Question: It seems that I pressed something on the keyboard and these green arrows appeared

they're very annoying. Anyone knows how to get rid of them?
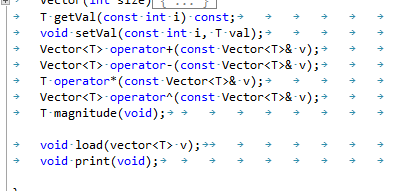
Answer: Go to the 'Edit' menu, then 'Advanced', and deselect 'View White Space'.